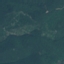
Label: Forest